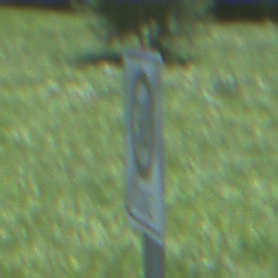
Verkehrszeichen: EndeZone30
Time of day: Midday
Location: Outdoor (Nature)
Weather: Clear
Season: Summer
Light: Natural